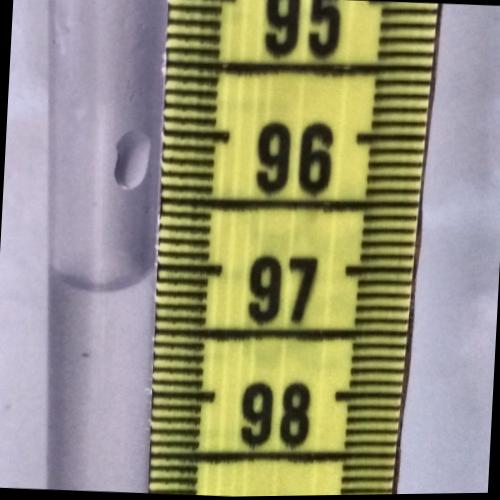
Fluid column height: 97.1 cm